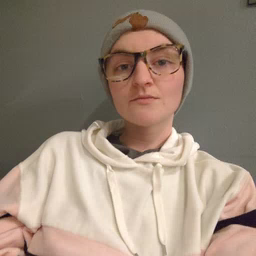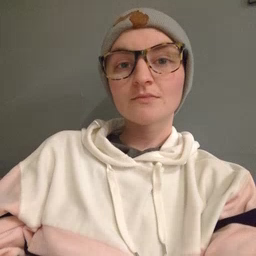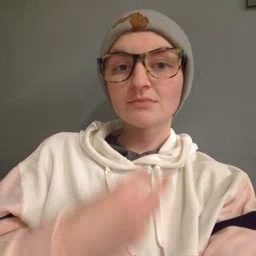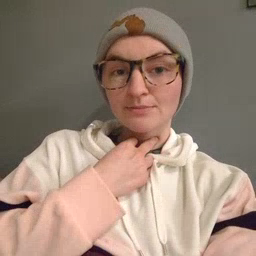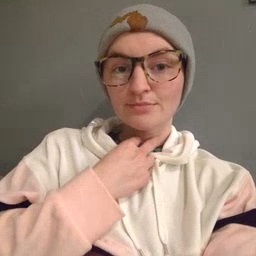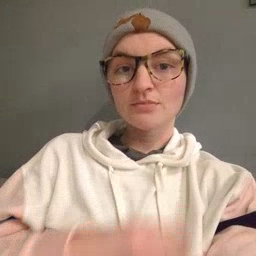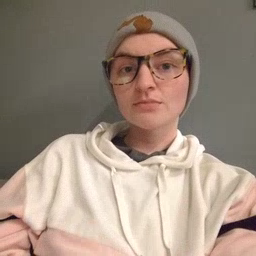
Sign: stuck